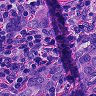
Metastatic tissue present: yes